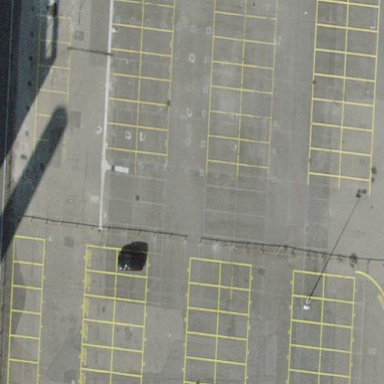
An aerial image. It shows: Street-side parking area.